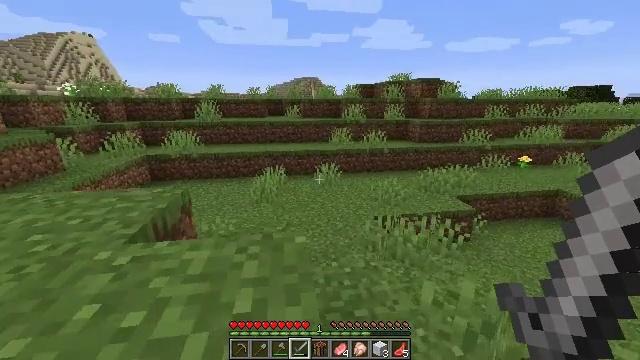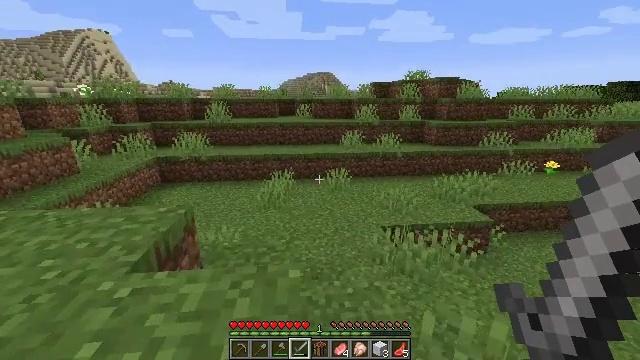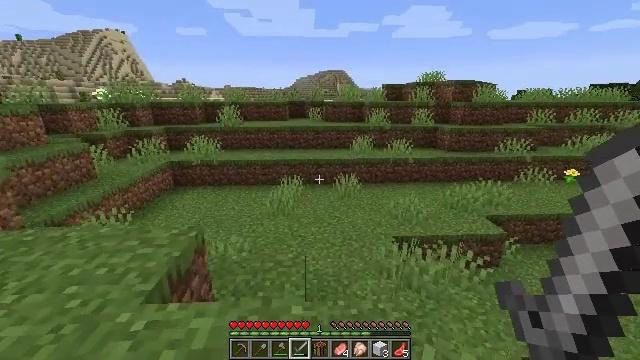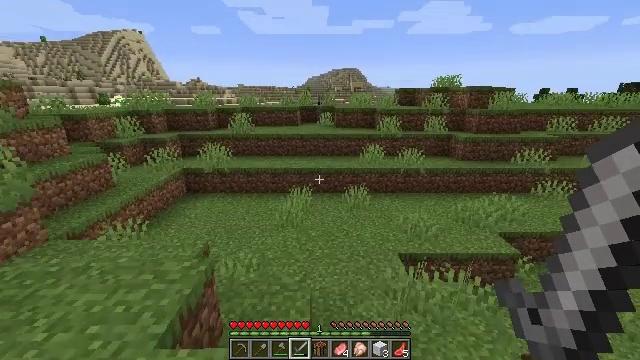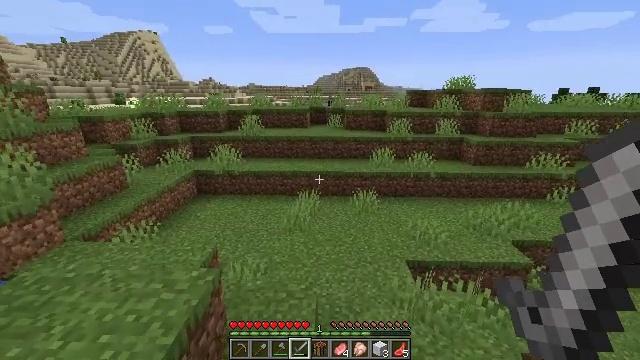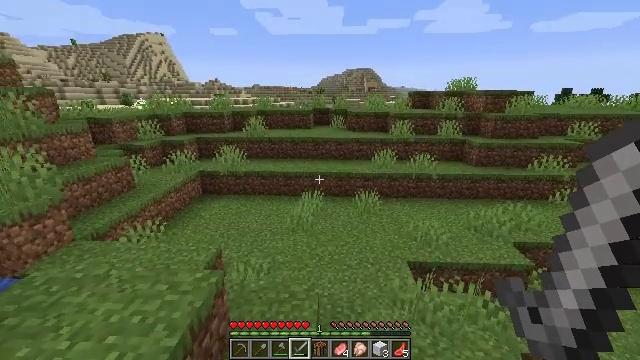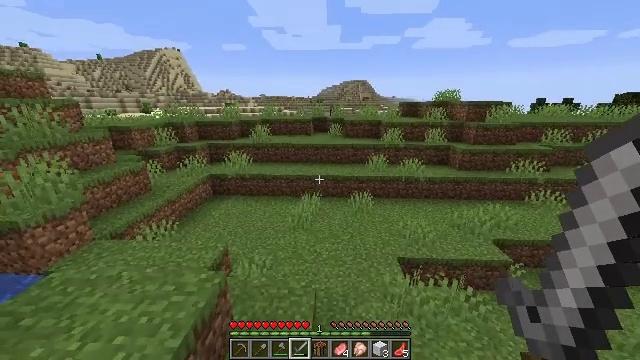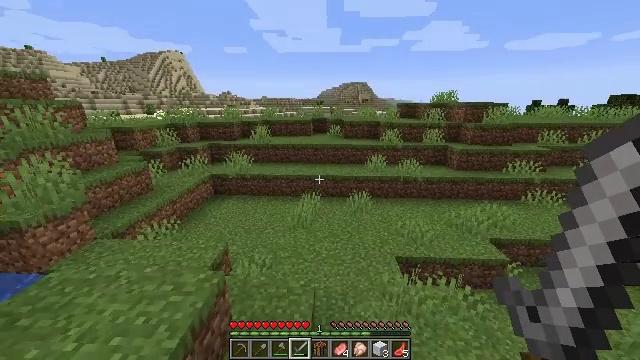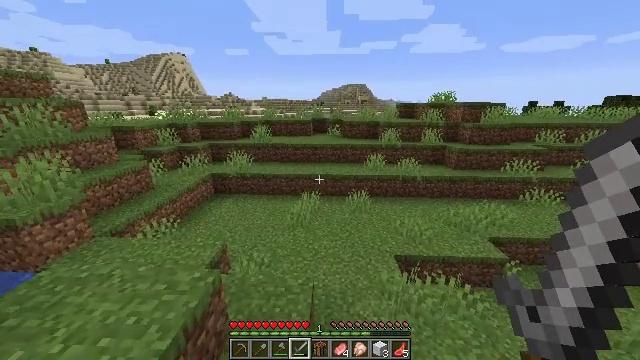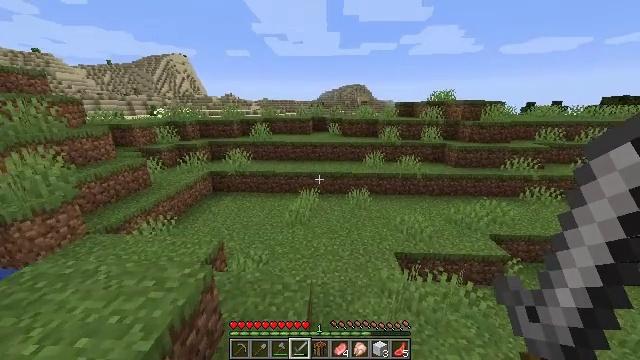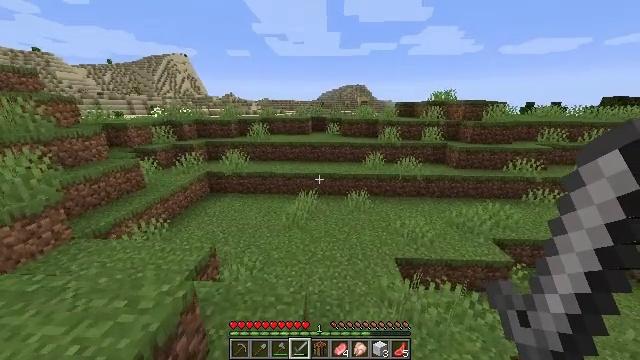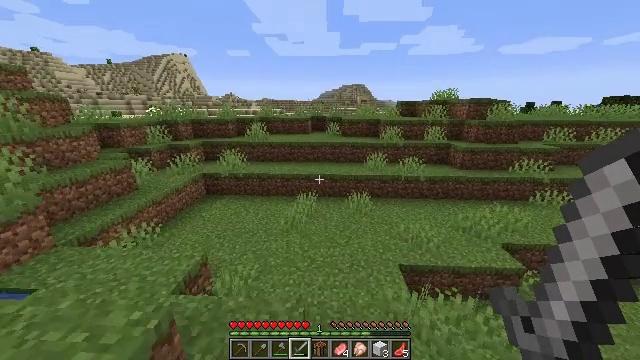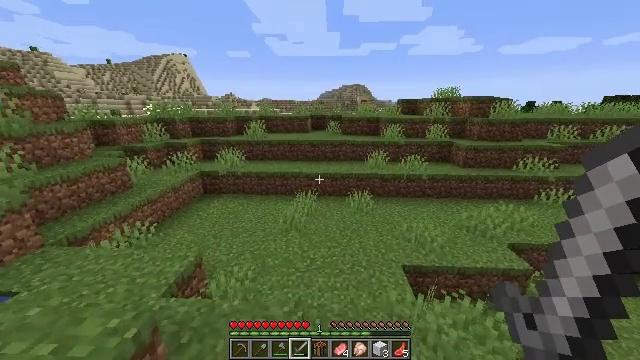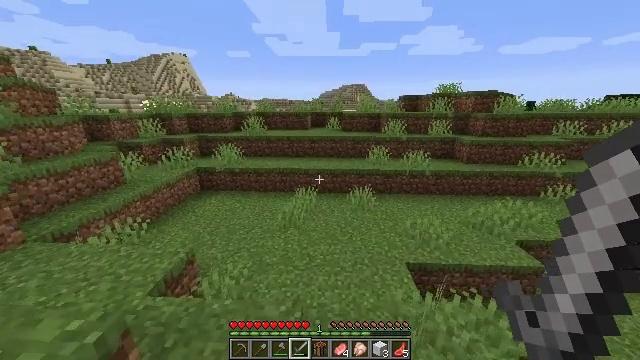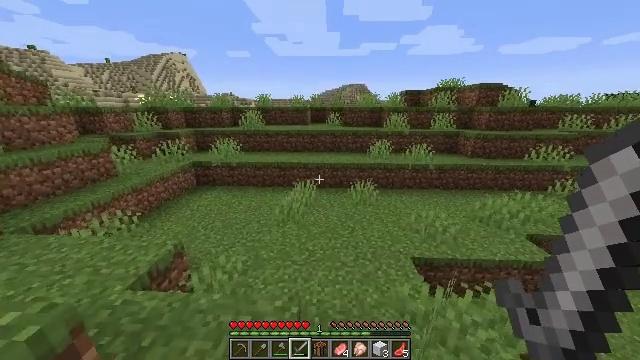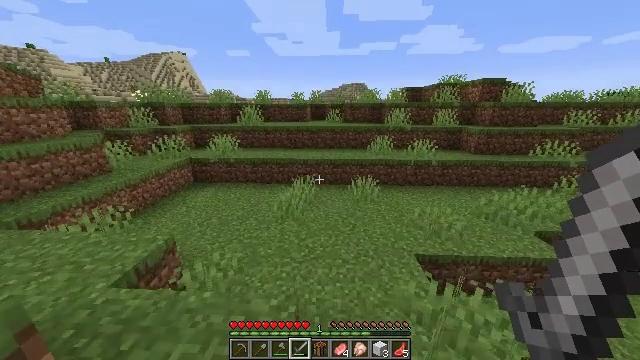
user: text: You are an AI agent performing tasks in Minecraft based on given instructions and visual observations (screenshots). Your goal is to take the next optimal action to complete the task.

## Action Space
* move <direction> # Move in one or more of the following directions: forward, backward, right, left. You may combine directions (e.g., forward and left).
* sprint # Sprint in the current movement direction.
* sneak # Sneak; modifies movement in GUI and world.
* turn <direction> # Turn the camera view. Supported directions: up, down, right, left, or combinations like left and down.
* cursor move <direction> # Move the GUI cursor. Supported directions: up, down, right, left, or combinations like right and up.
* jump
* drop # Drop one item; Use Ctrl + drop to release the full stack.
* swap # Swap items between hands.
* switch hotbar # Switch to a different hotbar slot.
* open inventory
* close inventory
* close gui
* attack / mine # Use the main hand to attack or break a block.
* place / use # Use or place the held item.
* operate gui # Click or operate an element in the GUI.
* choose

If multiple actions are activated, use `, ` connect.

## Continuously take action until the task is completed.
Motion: motion action
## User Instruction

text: Gather the chest from its place.
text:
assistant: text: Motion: move forward, sprint, turn left, jump
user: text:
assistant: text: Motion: move forward, sprint, turn left, jump
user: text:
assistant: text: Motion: move forward, sprint, turn left, jump
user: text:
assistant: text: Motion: move forward, sprint, turn left, jump
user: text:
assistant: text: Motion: move forward, sprint, jump
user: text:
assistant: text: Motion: move forward, sprint
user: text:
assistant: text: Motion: move forward, sprint
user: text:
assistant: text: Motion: move forward, sprint
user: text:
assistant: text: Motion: move forward, sprint
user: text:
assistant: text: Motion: move forward, sprint
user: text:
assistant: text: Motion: move forward, sprint
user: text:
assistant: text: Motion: move forward, sprint
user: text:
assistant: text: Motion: move forward, sprint
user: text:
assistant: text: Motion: move forward, sprint
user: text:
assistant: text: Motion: move forward, sprint
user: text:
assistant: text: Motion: move forward, sprint
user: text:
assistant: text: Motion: move forward, sprint
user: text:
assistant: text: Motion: move forward, sprint
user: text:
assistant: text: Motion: move forward, sprint
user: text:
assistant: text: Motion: move forward, sprint
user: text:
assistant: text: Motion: move forward, sprint
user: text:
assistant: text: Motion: move forward, sprint
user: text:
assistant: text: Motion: move forward, sprint, turn right
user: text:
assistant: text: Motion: move forward, sprint, turn right
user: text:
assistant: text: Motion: move forward, sprint, turn right
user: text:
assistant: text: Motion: move forward, sprint, turn right
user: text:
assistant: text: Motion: move forward, sprint
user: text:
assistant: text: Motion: move forward, sprint
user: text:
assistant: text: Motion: move forward, sprint
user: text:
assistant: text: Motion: move forward, sprint